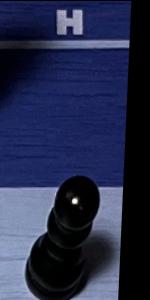
Label: Pawn_Black